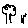
Label: tree